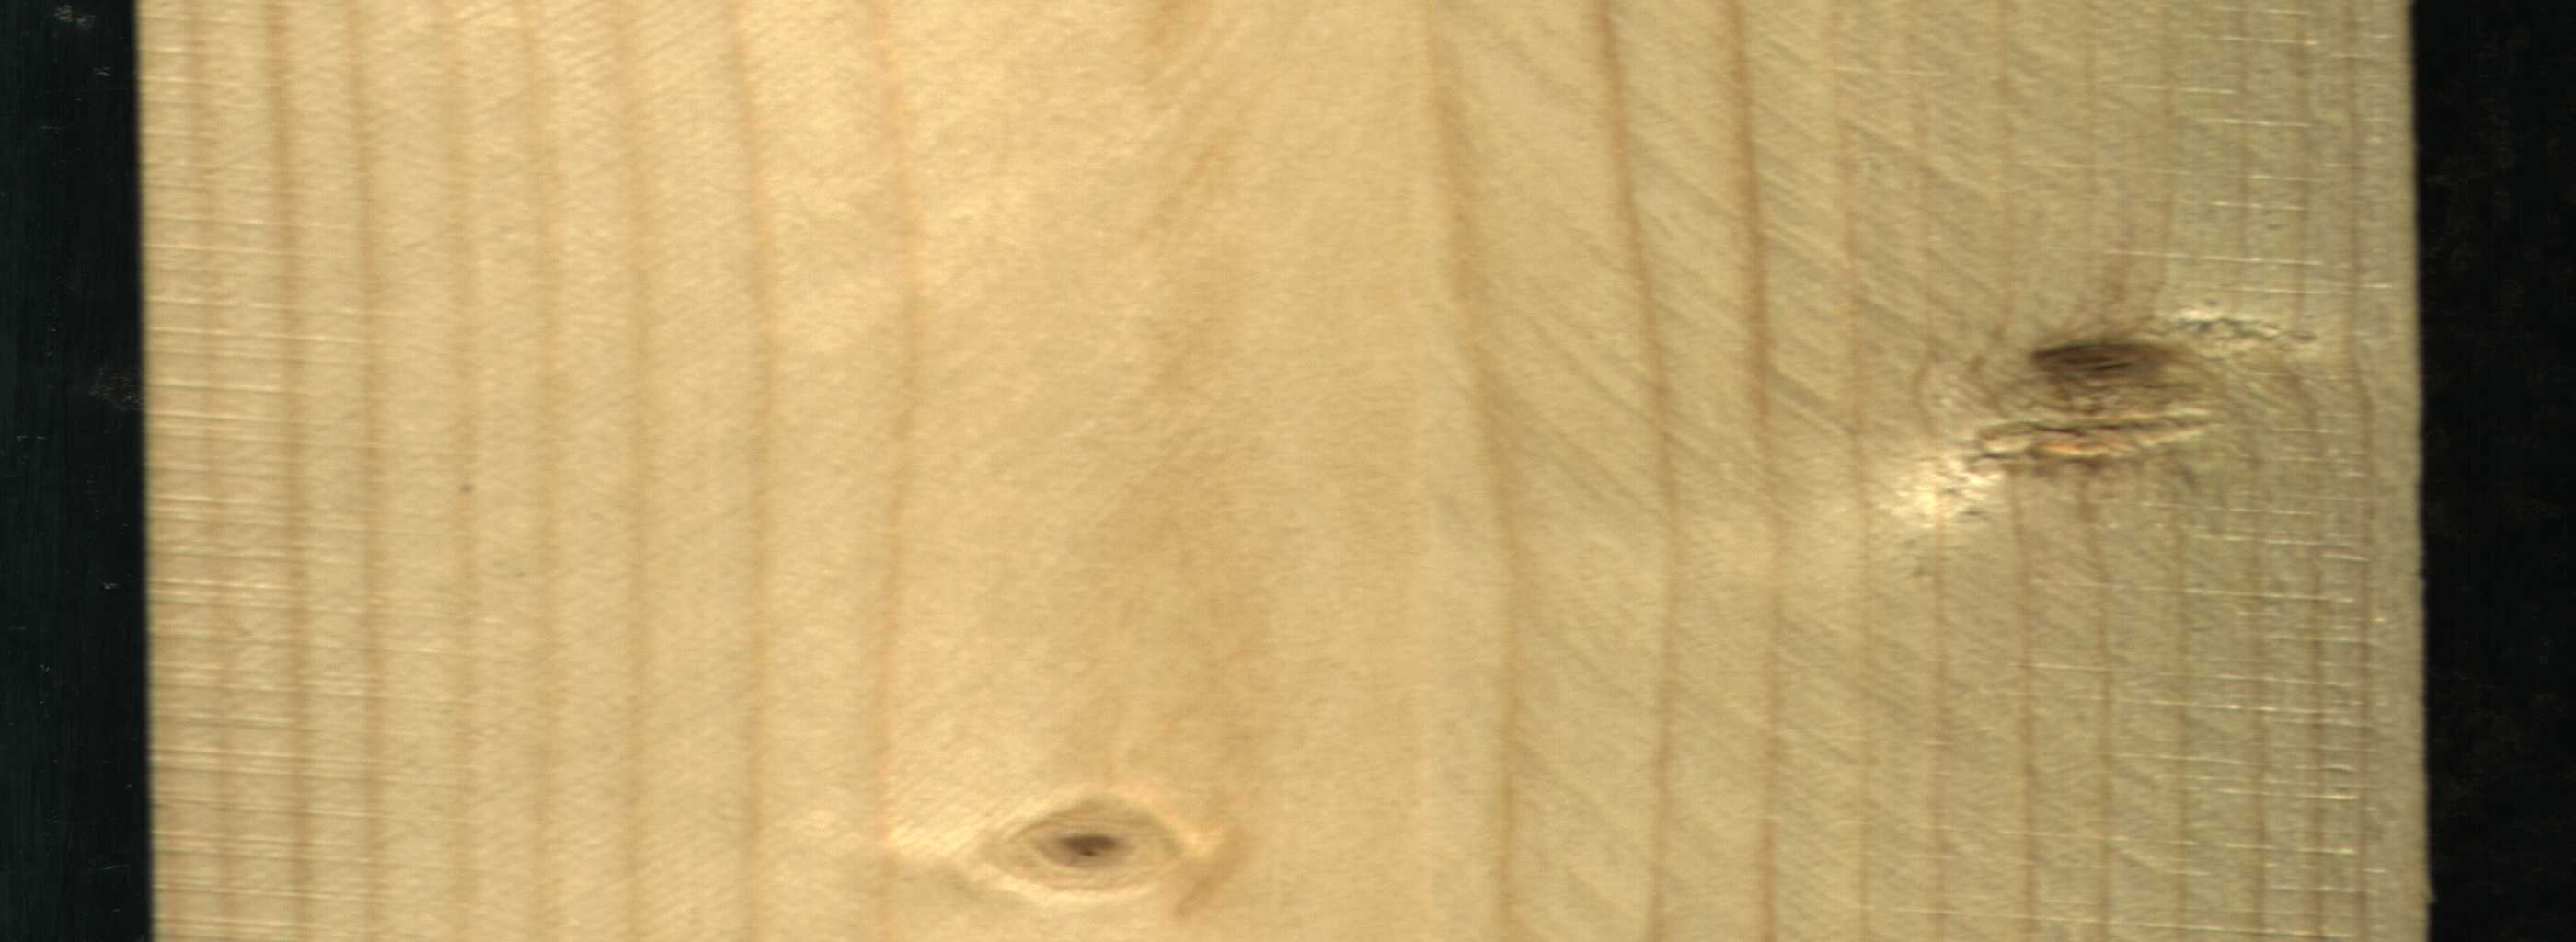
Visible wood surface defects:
Live_Knot
Live_Knot